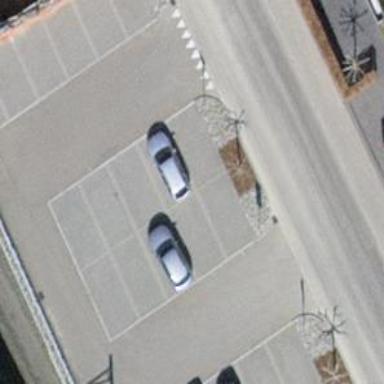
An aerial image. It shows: Parking area with surface.